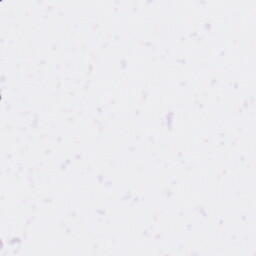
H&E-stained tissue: Skin